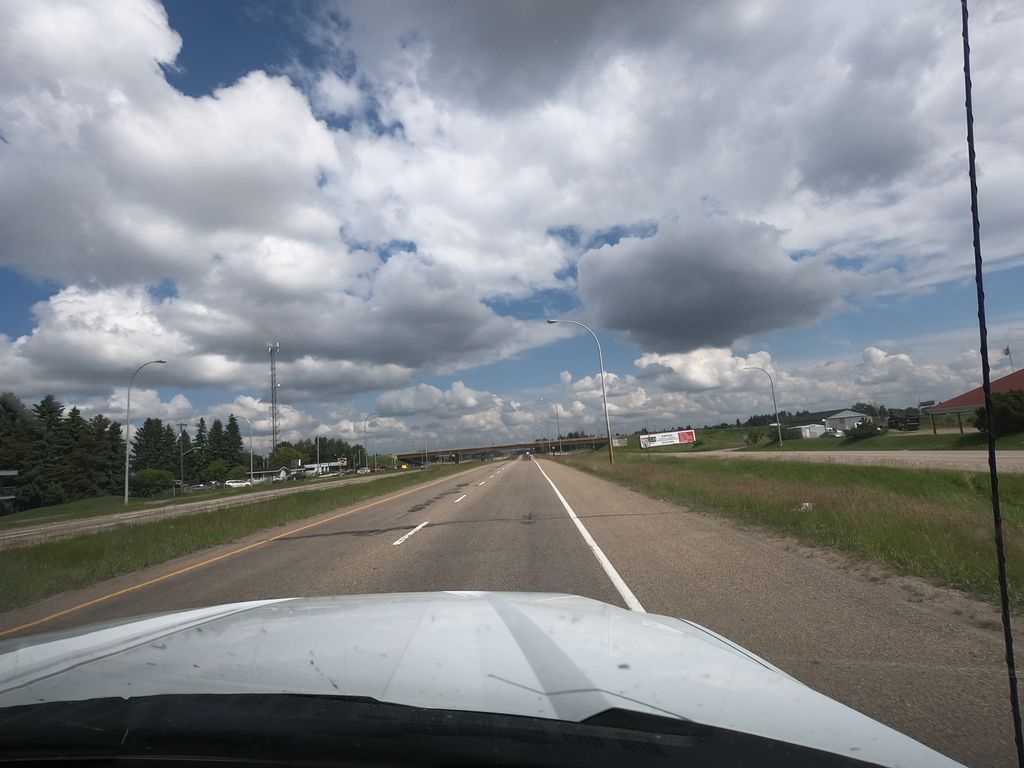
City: edmonton